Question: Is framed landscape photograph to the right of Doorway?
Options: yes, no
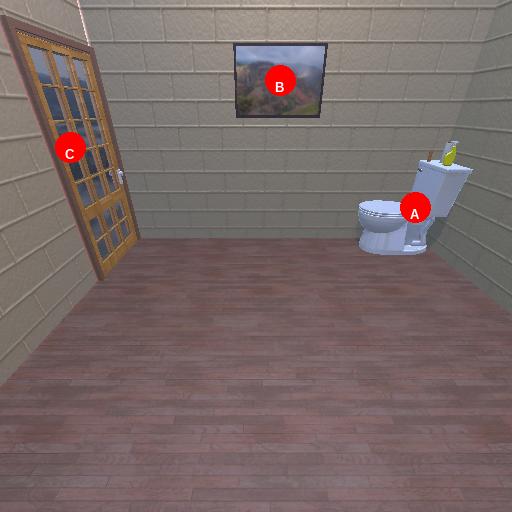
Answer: yes